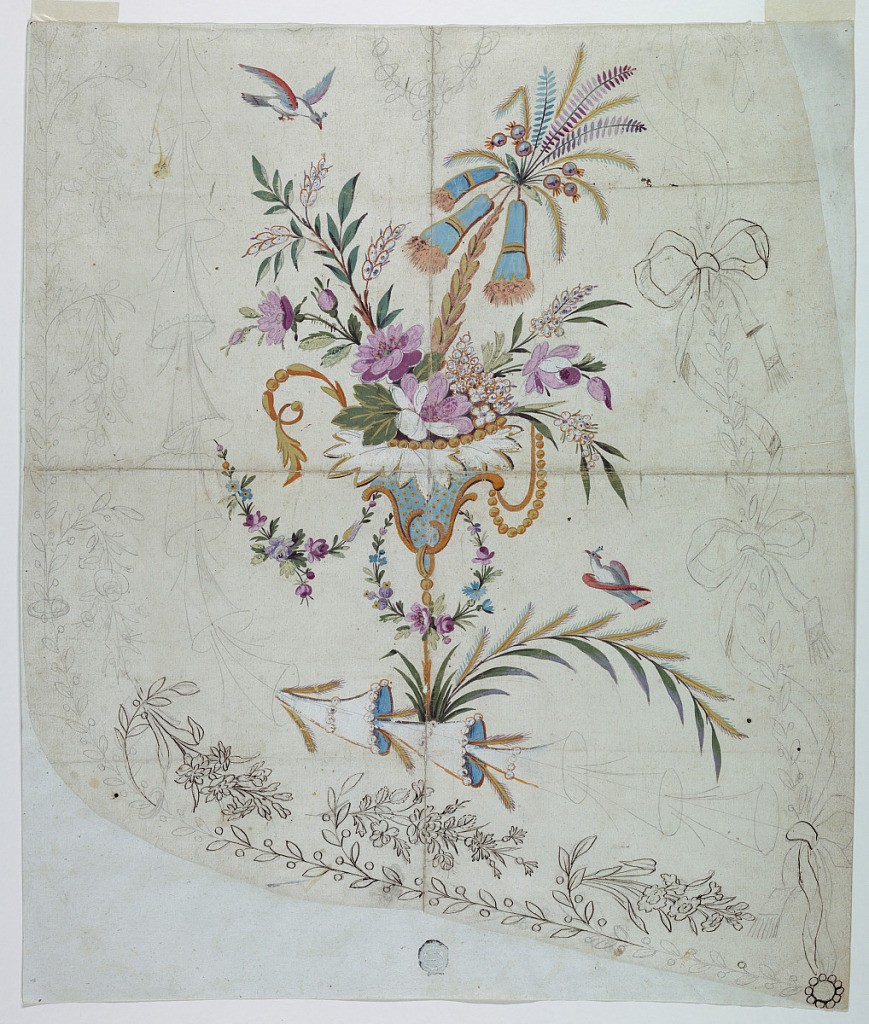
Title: Design for the Embroidery of the Lower Part of an Overskirt of the "Fabrique de St. Ruf," Unfinished
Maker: Fabrique de Saint Ruf, Lyon, France
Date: ca. 1785
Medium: Graphite, pen and ink, brush and gouache on paper
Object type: Drawing
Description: Two flying birds. A row of cones forms an inner frame, floral motifs and ribbons the outer frame.